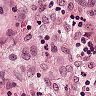
Metastatic tissue present: no